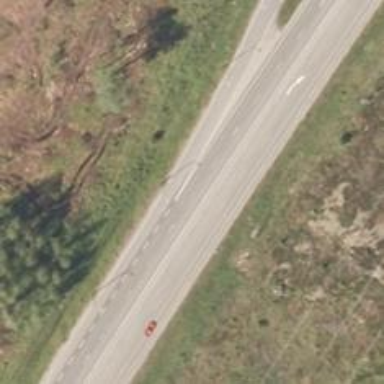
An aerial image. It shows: Asphalt road designated as trunk highway.